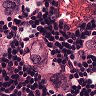
Metastatic tissue present: yes